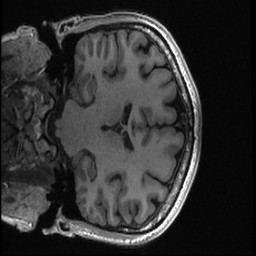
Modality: T1w
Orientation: coronal